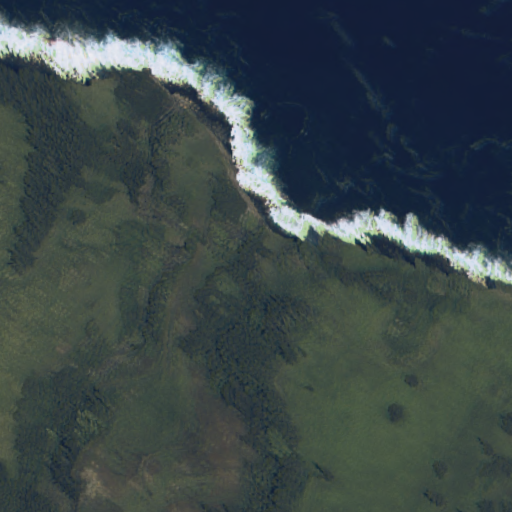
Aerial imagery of valley in Hawaii named Ahualoa Gulch containing only unknown